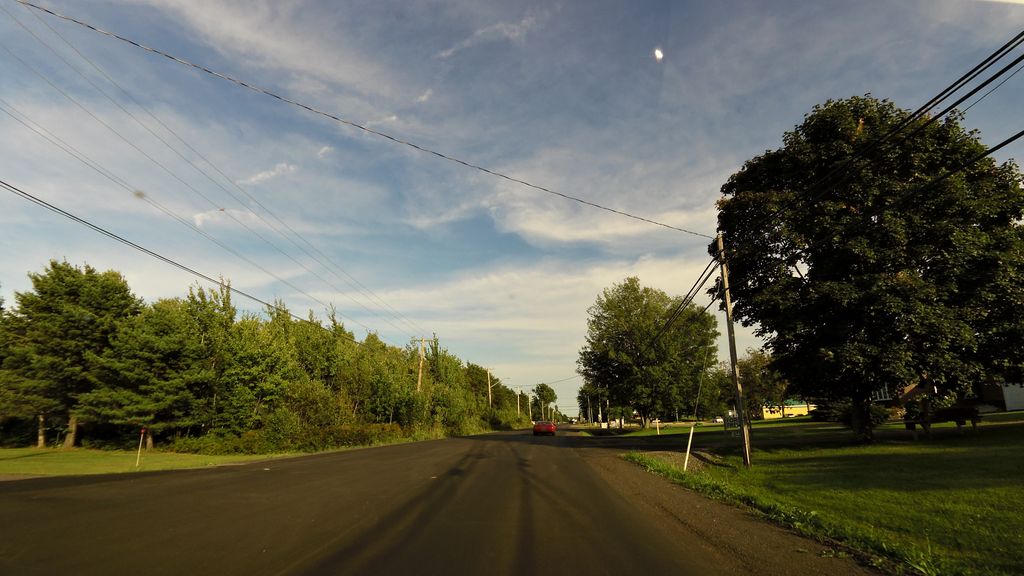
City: charlottetown